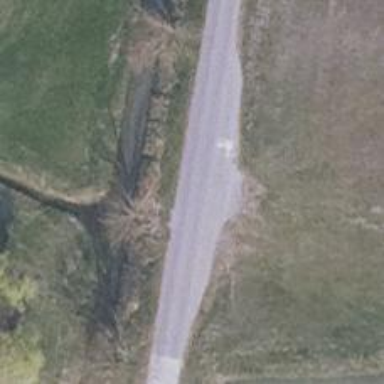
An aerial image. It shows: Passing place on the road.